Field crop: maize
Growth stage: 1
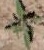
Species: atriplex